Current action and preconditions to check: trajectory_clear

Your task: For each precondition in the list above, predict whether it will hold at this action.

Consider the current scene as observed from the mobile robot's camera, and analyze the predicted future states of all dynamic agents (e.g., people, animals, vehicles, or any moving entities) within the NEXT SECOND.

IMPORTANT: Only answer "very likely" if you are absolutely certain—based on strong, clear evidence—that a dynamic agent will violate the precondition in the predicted future state. Do NOT answer "very likely" for unlikely, ambiguous, or low-probability risks.

Ask yourself for each precondition: Is there a high probability, with clear and convincing evidence, that the predicted future states of any dynamic agent will interfere with the predicted future state of the currently executing action within the NEXT SECOND, causing that precondition to fail?

Assess the risk level based on these predictions. Use "likely" or "very likely" if motions create a clear risk of interference.

Use "neutral" or "improbable" if agents are nearby but their predicted paths are clearly diverging or non-conflicting.

Failure Risk Categories: "very improbable", "improbable", "neutral", "likely", "very likely"

Answer Format: Output ONLY the probability_of_failure value from these categories: "very improbable", "improbable", "neutral", "likely", "very likely"

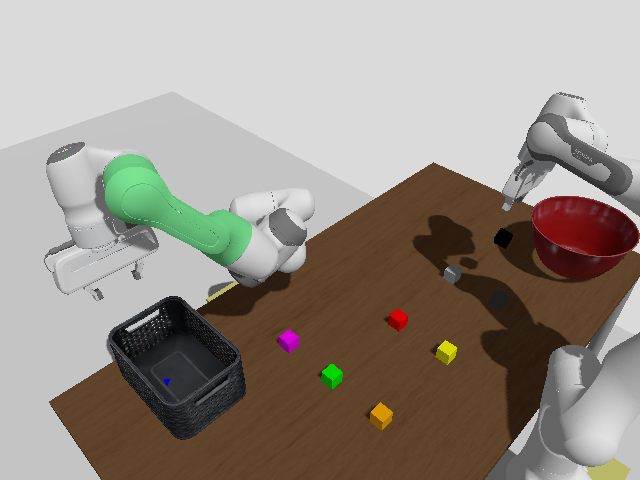

Answer: very improbable